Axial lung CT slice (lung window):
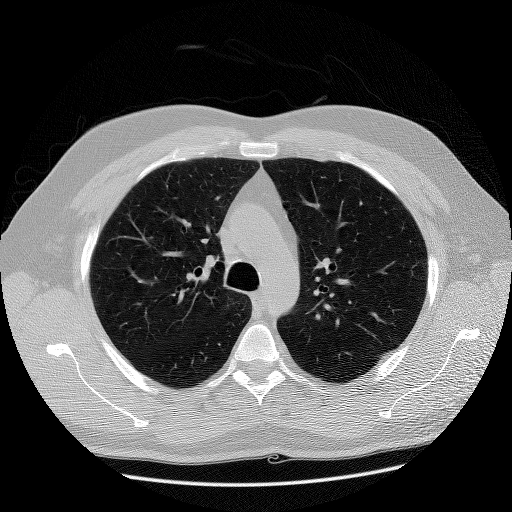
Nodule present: no